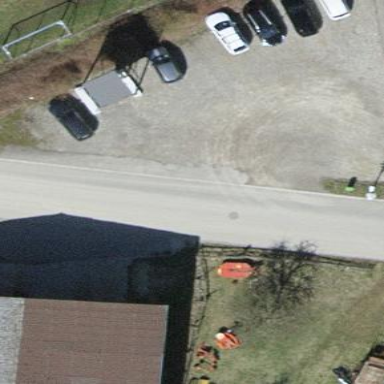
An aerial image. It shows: Parking area with surface.